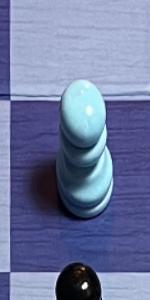
Label: Pawn_Black